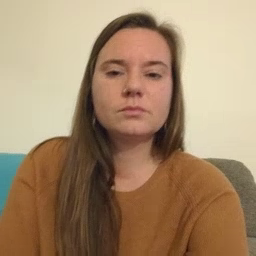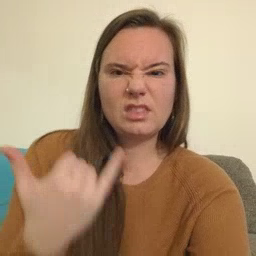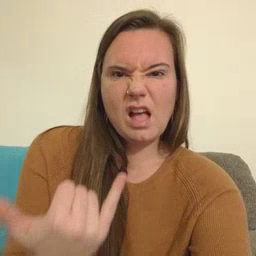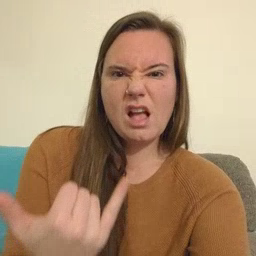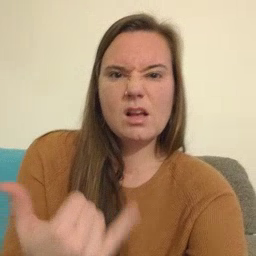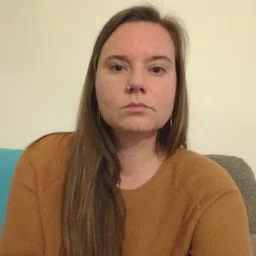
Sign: now